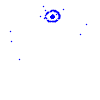
Particle: electron